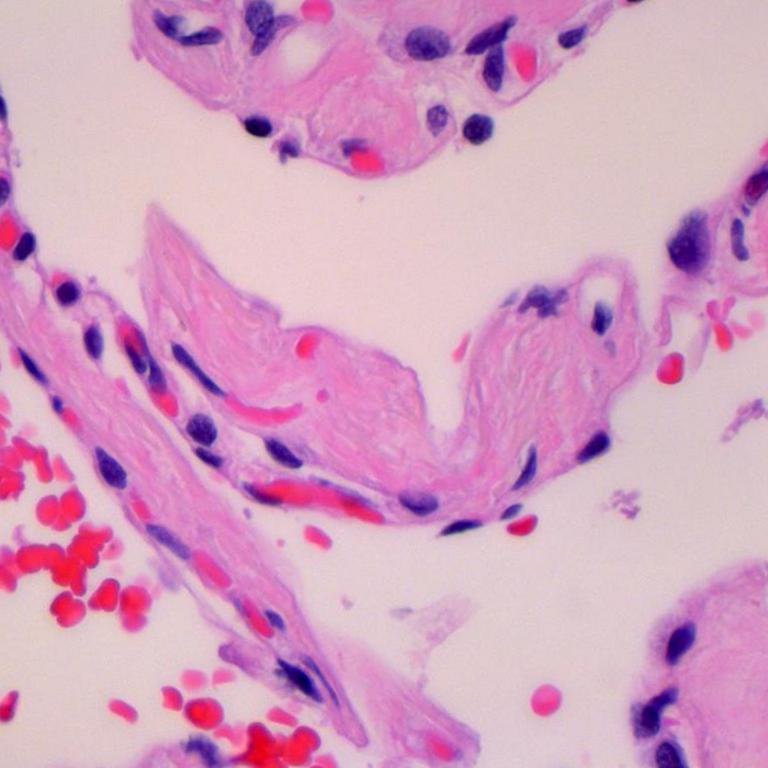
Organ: lung
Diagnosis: benign